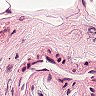
Metastatic tissue present: no